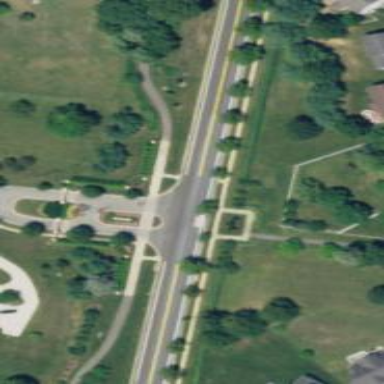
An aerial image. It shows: Residential road.